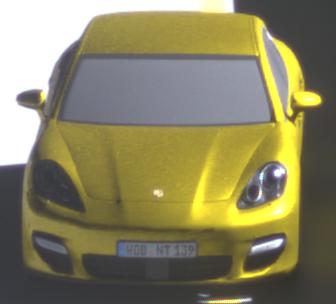
Make: Porsche
Model: Panamera
Detailed model: Panamera (970)
Model produced from: 2010/05
Model produced until: 2013/04
Doors: 5
Color: yellow
Road condition: dry road
Daytime: morning or afternoon
Contrast: high contrast